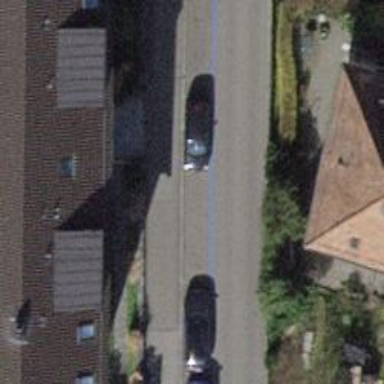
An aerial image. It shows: Residential road with asphalt surface and separate sidewalk.